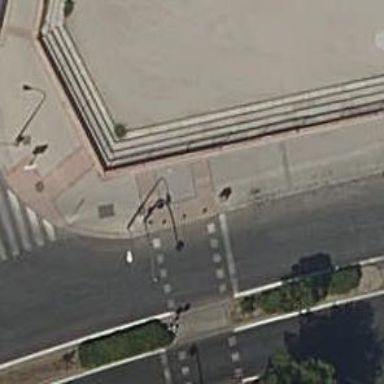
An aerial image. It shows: Bollard barrier.